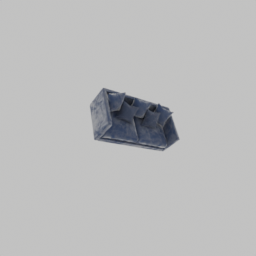
Label: furniture